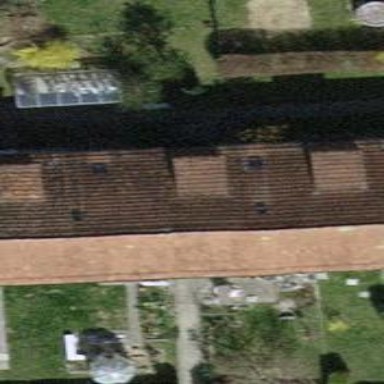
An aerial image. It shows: Terrace building with tiled roof.